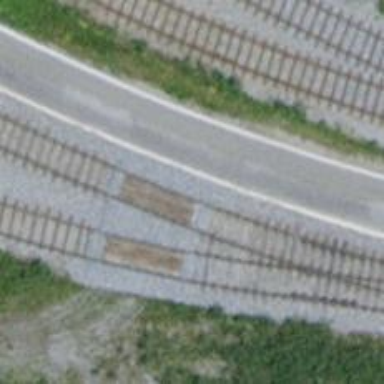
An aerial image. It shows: Single-track railway spur.